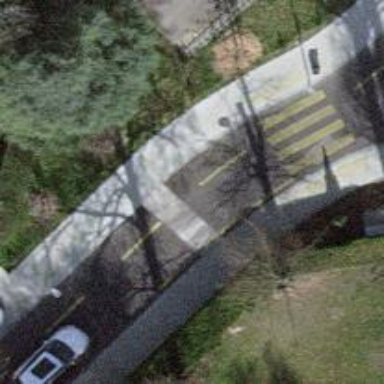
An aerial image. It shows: Sidewalk made of concrete.